Aerial crown-view tile of a tropical tree (Barro Colorado Island, Panama), acquired 20250818:
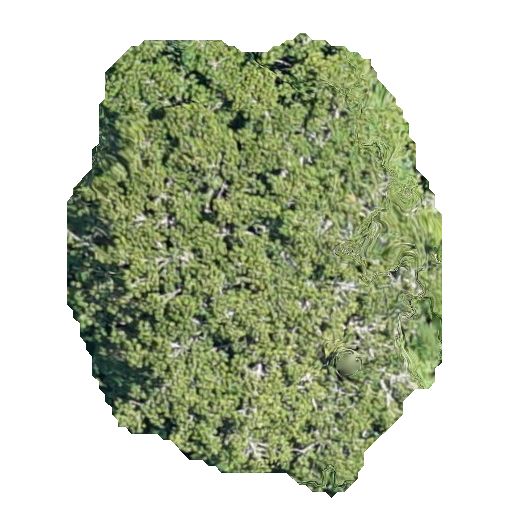
Species: Sterculia apetala
GBIF accepted scientific name: Sterculia apetala
Crown area: 194.013 m²